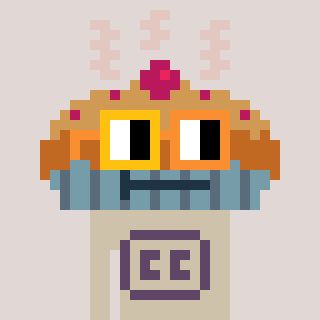
a pixel art character with square yellow and orange glasses, a pie-shaped head and a bege-colored body on a warm background